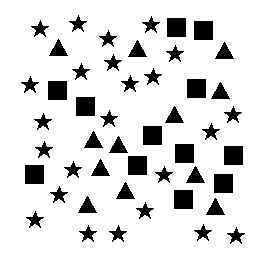
Squares: 12
Triangles: 12
Stars: 24
Total shapes: 48